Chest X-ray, PA view. Patient: 57 years old, sex M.
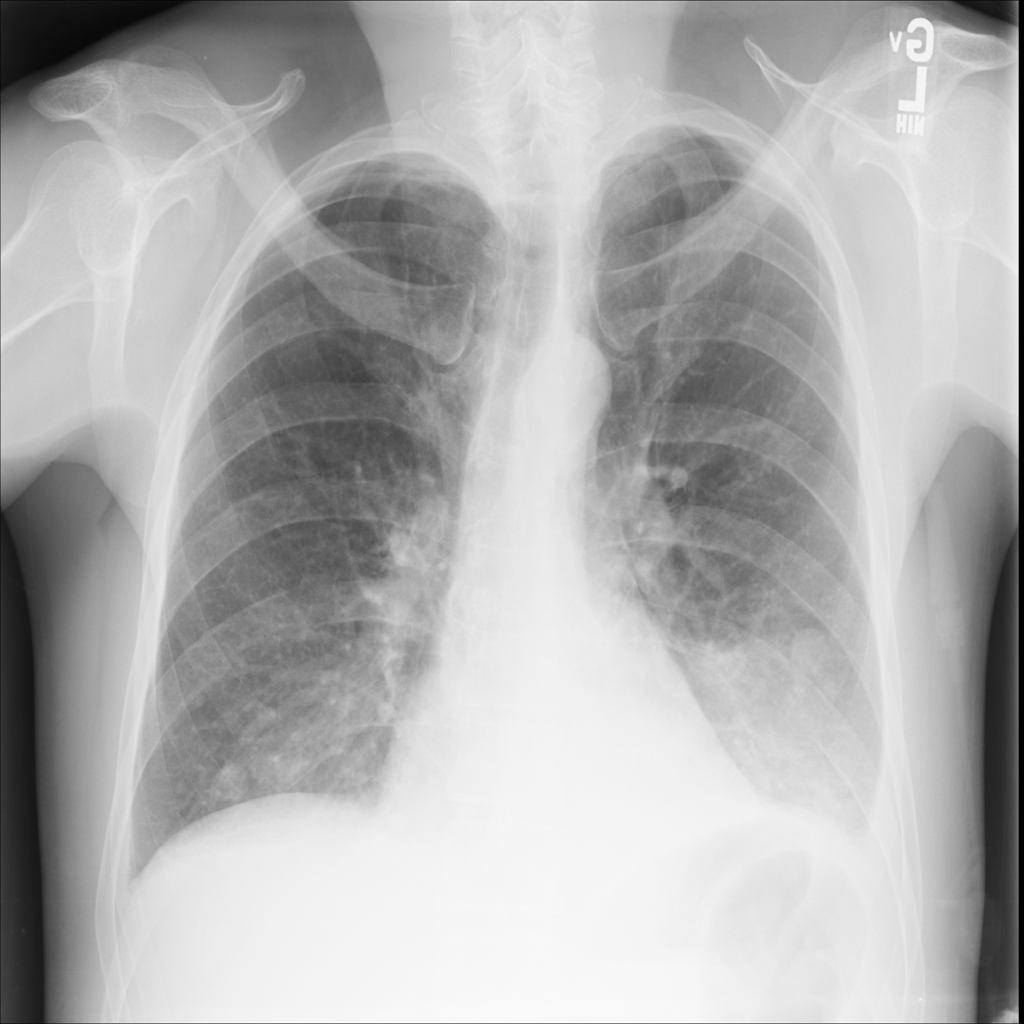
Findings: Effusion, Mass, Nodule